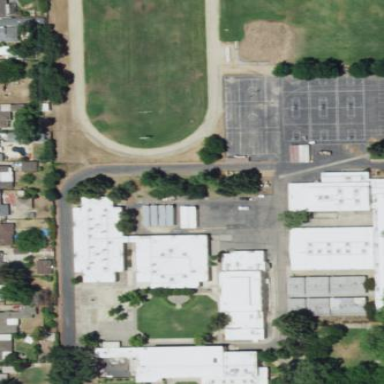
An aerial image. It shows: School.